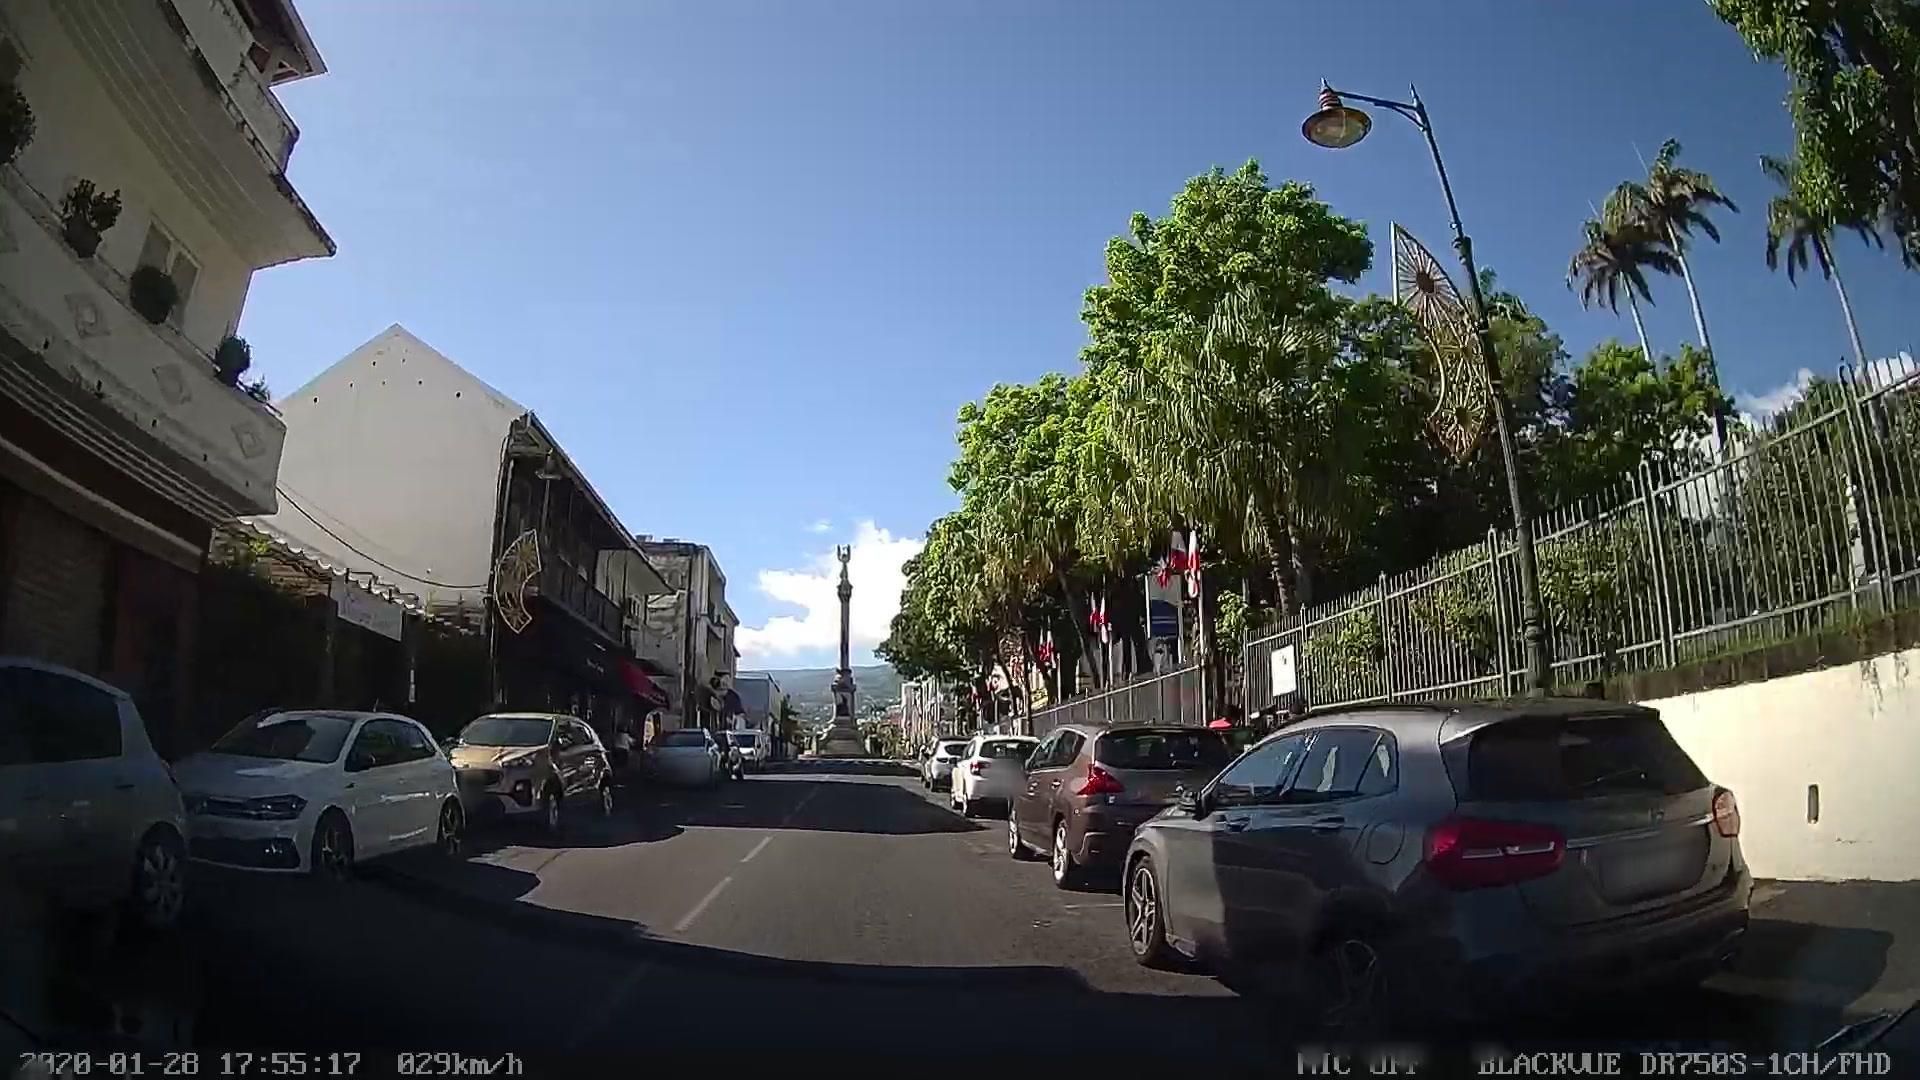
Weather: clear
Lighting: day
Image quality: good
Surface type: driving surface
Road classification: secondary
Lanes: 2
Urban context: urban centre
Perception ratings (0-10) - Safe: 1.64, Lively: 8.13, Beautiful: 7.57, Boring: 1.22, Depressing: 3.55, Wealthy: 5.27